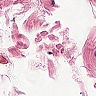
Metastatic tissue present: no